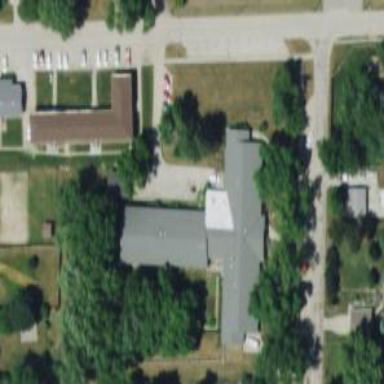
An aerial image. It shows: Nursing home.